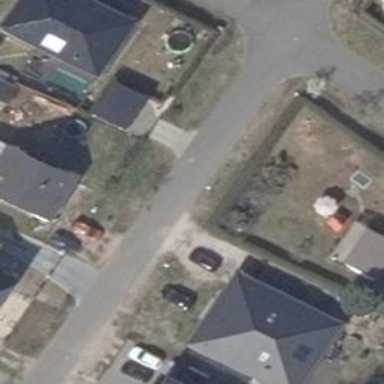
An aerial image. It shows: Asphalt road in residential area.